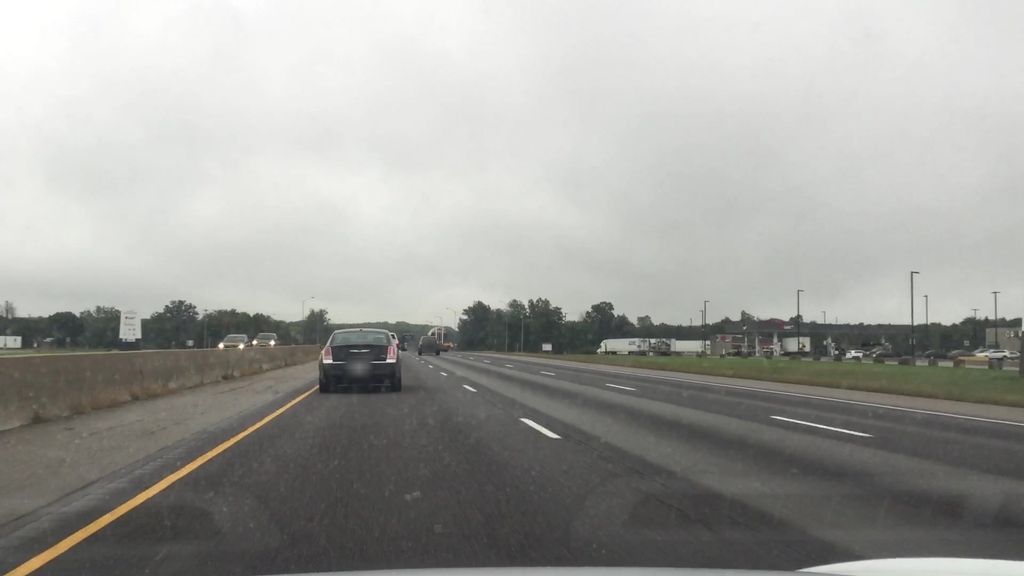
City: kitchener-waterloo